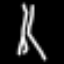
Label: The Eiffel Tower